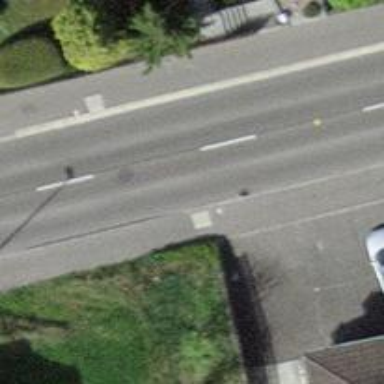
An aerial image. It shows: Bus stop with designated stop position for public transport.